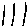
Label: line